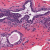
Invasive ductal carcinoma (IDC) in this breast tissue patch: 0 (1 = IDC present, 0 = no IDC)